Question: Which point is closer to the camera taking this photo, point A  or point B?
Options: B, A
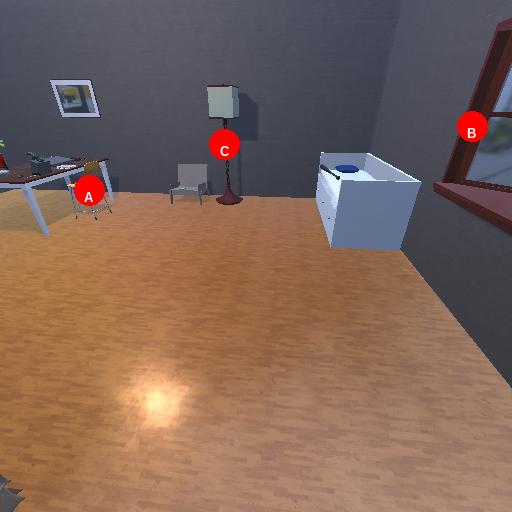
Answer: B